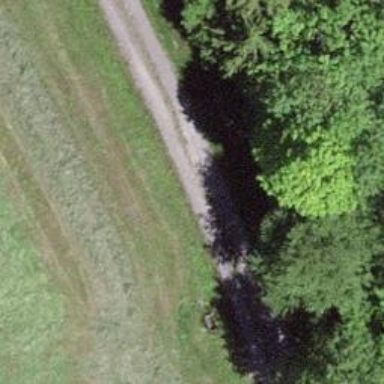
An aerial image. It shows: Gravel alleyway designated as service road.